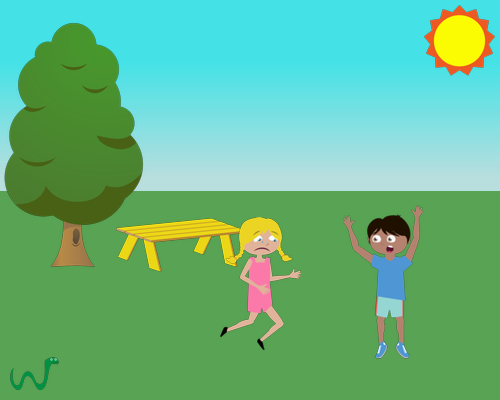
medium fluffy tree on the left with the hole facing the right a small yellow bench to the right of it facing the right a small snake on the bottom left corner a small sun in the top right corner a medium girl in the middle running and facing the right sad face a medium surprised boy on the right facing left both arms in air